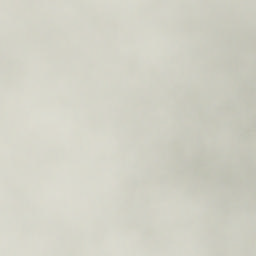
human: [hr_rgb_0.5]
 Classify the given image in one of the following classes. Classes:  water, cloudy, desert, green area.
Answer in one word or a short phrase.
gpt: cloudy